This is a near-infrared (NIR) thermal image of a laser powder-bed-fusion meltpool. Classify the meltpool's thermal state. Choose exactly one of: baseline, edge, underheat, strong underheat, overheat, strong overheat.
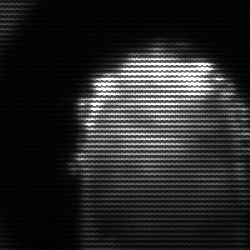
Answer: baseline